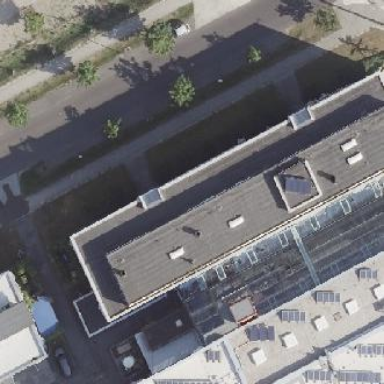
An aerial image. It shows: Part of building is shown in the image.